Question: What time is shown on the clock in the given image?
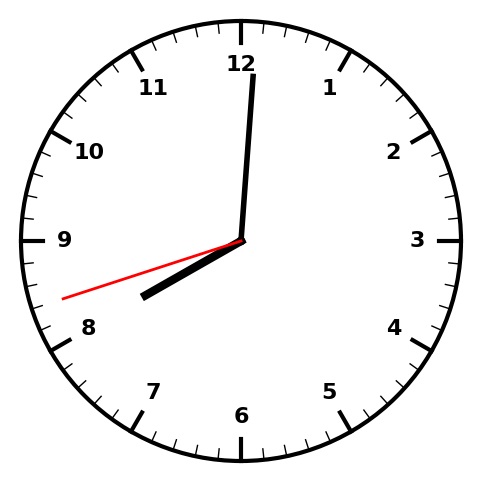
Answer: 08:00:42